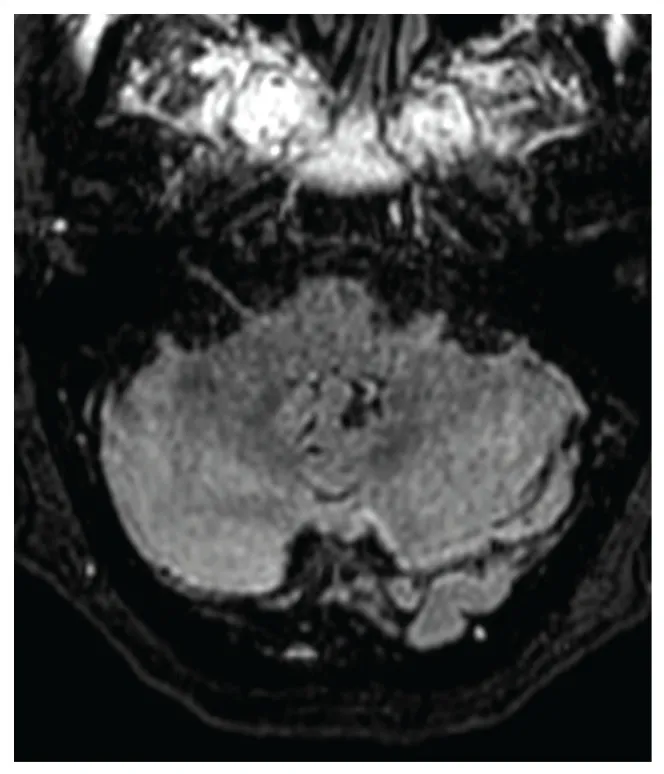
Fluid attenuated inversion recovery imaging at the 7-week follow-up imaging, demonstrating resolution of the previous dentate nuclei high signal; compare with Figure 1.
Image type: radiology (mri)